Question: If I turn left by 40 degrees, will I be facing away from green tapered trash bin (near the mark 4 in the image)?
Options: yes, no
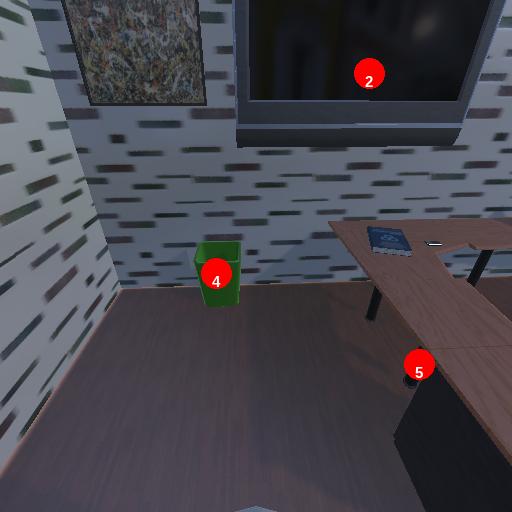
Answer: yes